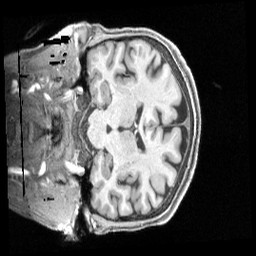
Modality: T1w
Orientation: coronal
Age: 68
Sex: female
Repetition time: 2.4 s
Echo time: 0.00222 s